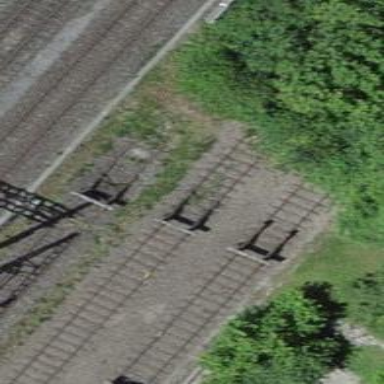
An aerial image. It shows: Railway buffer stop.